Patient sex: F
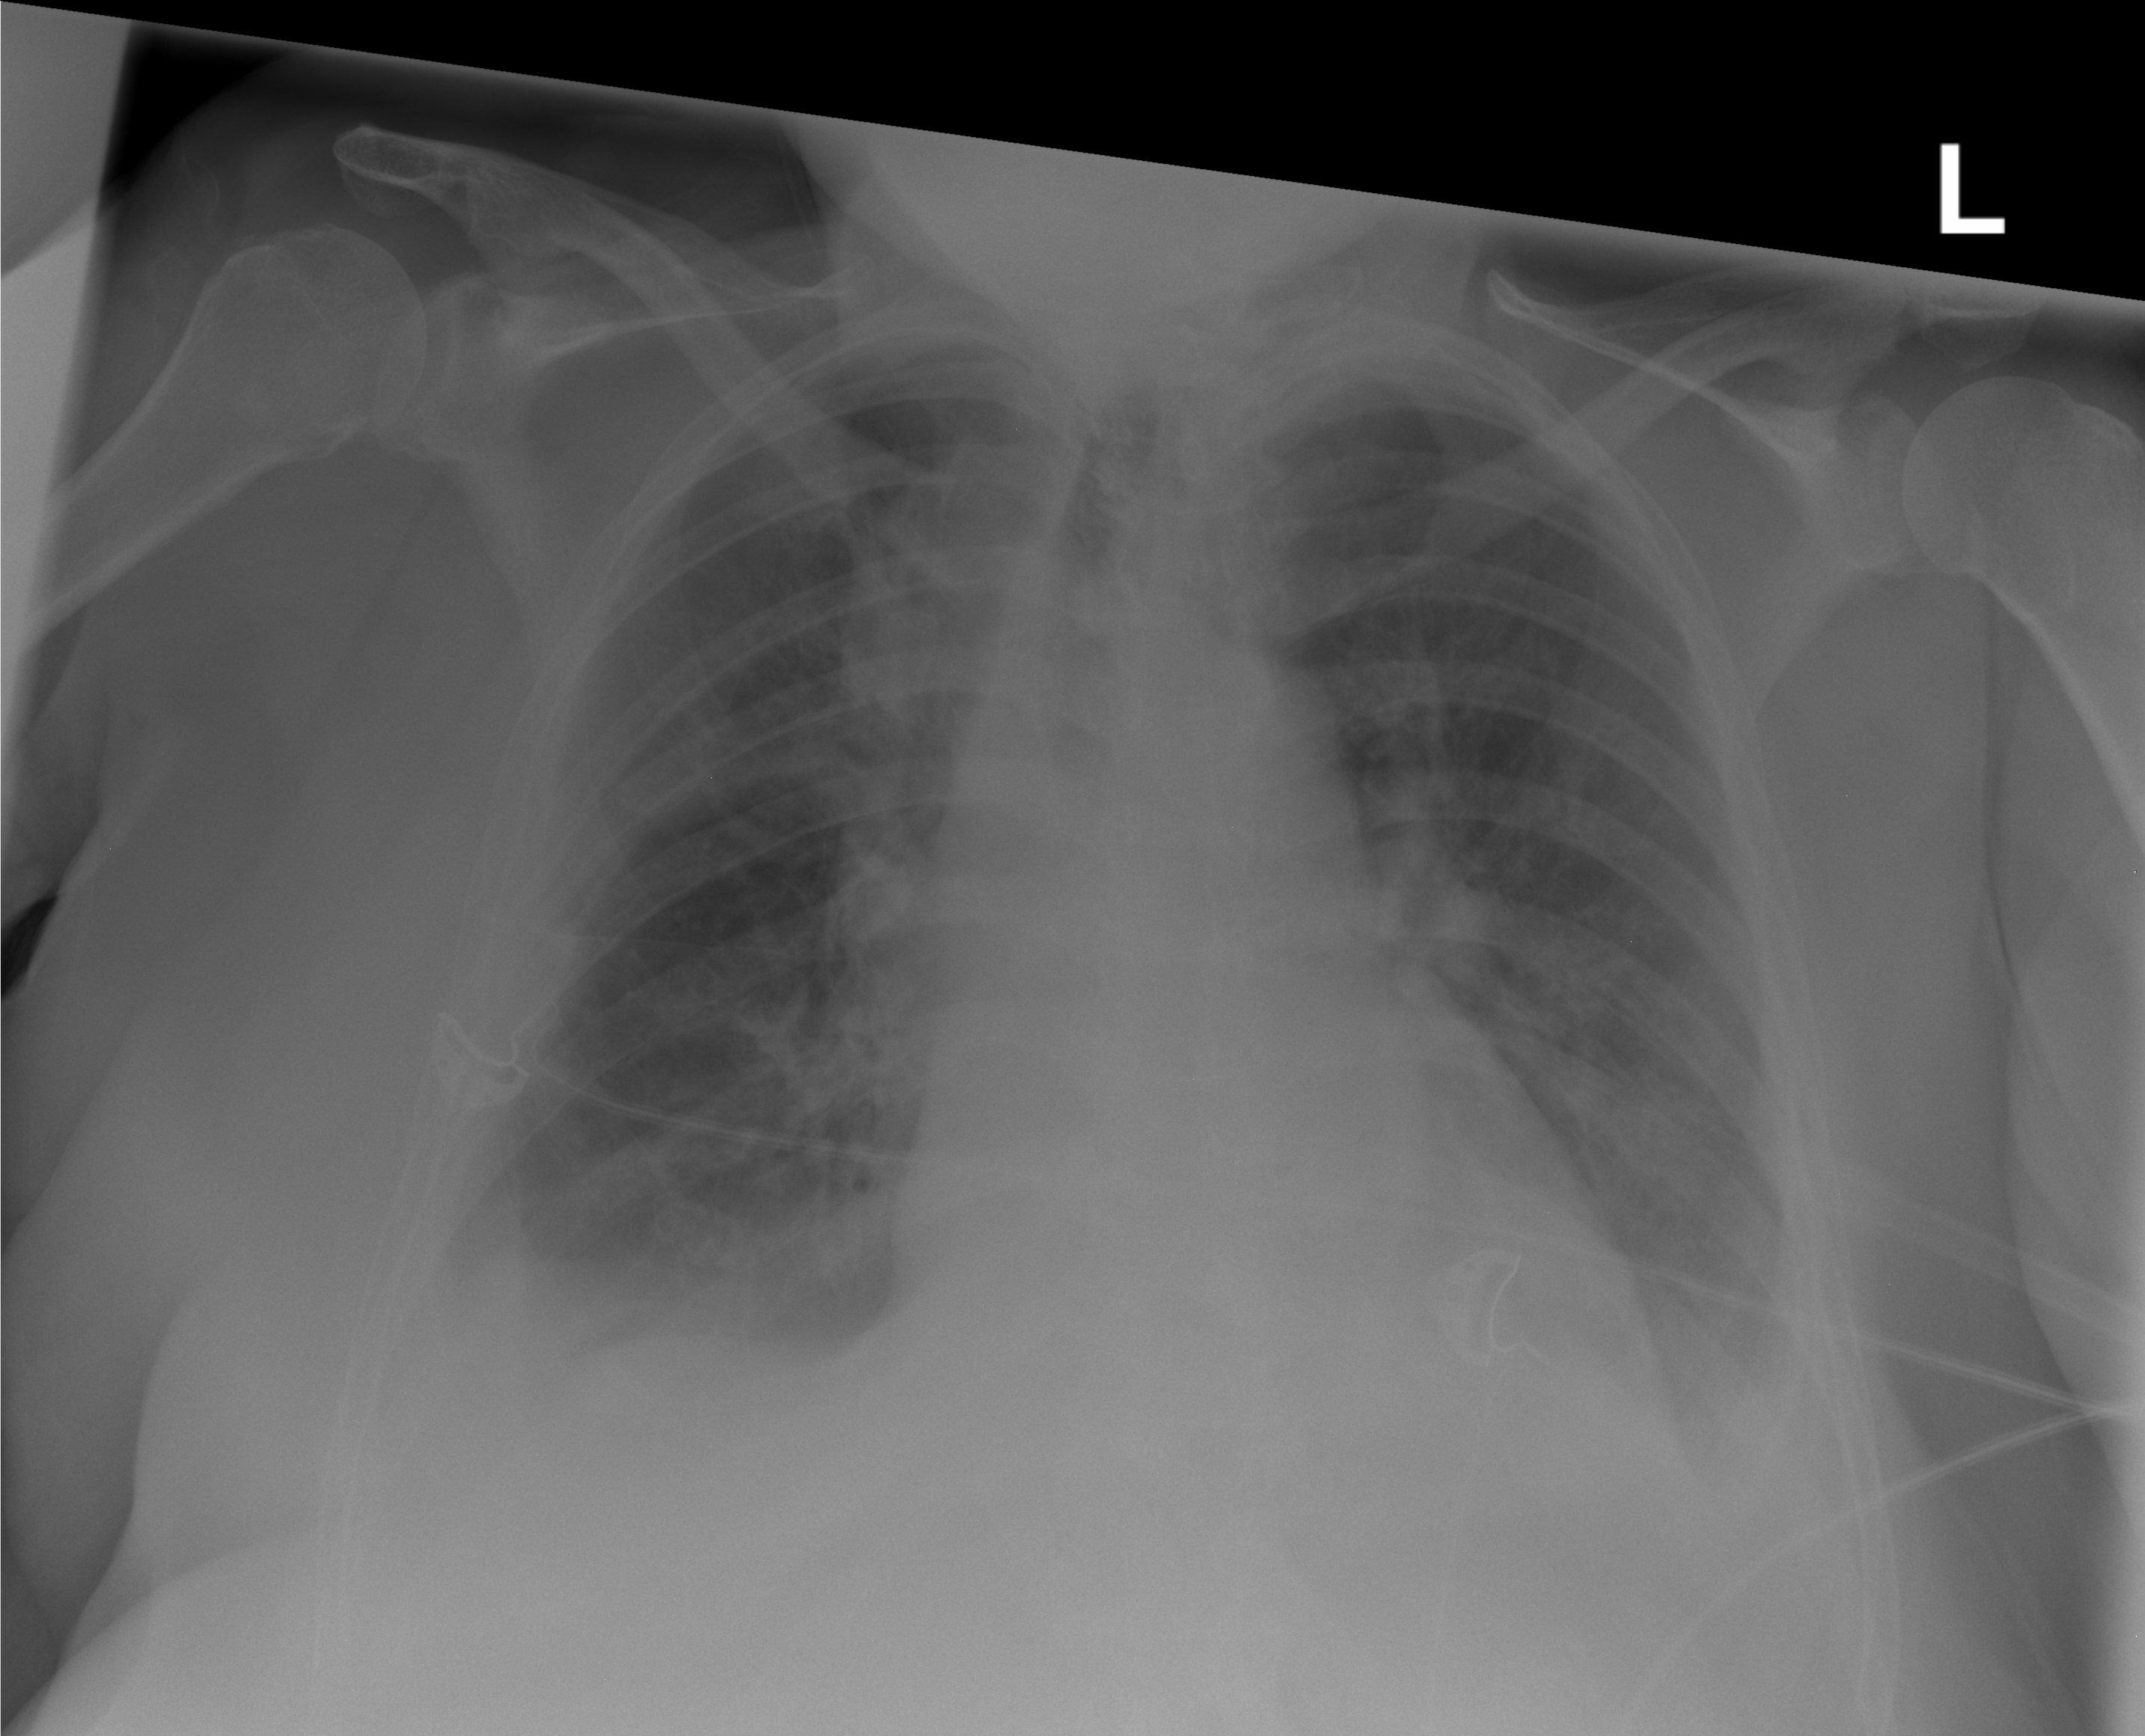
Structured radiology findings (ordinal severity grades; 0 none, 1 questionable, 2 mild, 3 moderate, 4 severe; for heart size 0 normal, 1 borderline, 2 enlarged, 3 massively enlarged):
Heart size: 1
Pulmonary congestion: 0
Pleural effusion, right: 2
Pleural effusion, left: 2
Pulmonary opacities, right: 2
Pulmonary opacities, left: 1
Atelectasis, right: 2
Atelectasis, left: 2